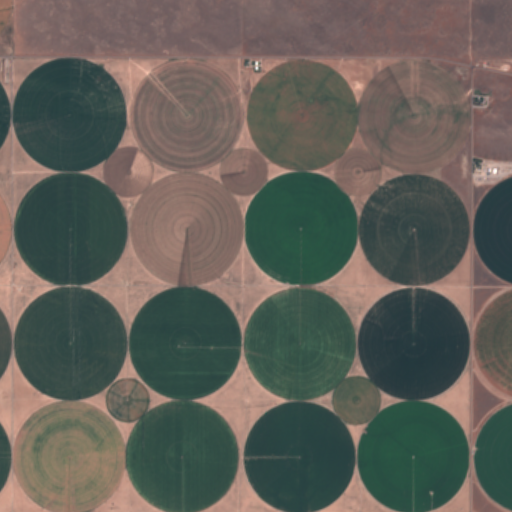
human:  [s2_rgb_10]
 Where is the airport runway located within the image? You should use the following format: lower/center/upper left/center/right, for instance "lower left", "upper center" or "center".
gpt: The airport runway is located in the upper right of the image.
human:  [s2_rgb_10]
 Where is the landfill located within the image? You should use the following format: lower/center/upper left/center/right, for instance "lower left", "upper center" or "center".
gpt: There is no landfill in the image.